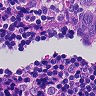
Metastatic tissue present: yes